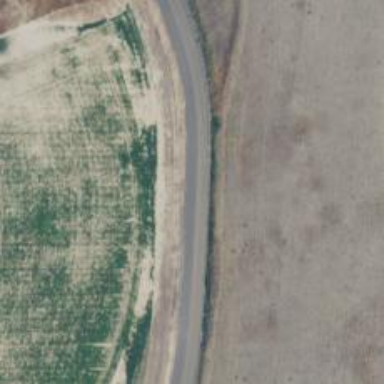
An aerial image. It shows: Tertiary road.